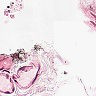
Metastatic tissue present: no